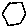
Label: hexagon